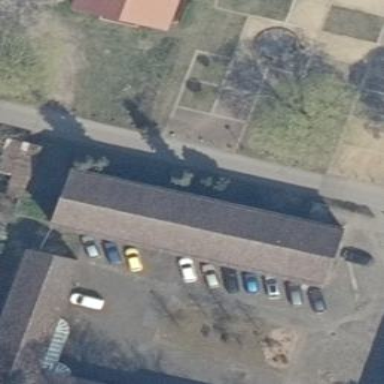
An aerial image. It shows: School building.